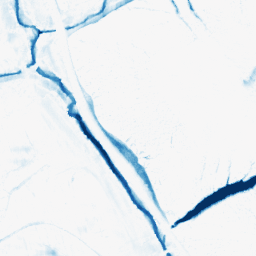
Category: morphological
Decomposition family: morphological_ellipse
Decomposition parameters: operation: closing
width: 20
height: 10
Upsampling method: edge_directed
Upsampling parameters: scale: 4
Upsampling scale: 4